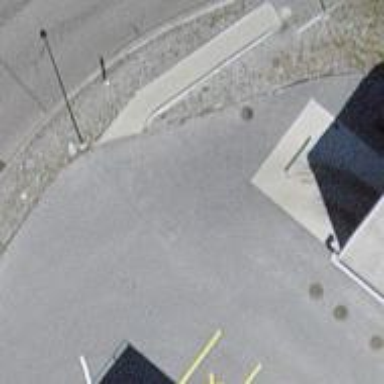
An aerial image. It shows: Paved driveway road for service purposes.